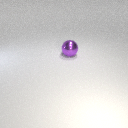
large purple metal sphere